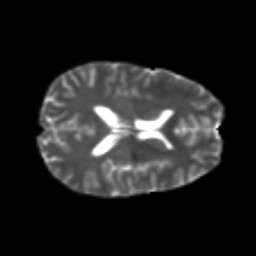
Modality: T2w
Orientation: axial
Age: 22
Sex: female
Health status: healthy
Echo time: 0.074 s